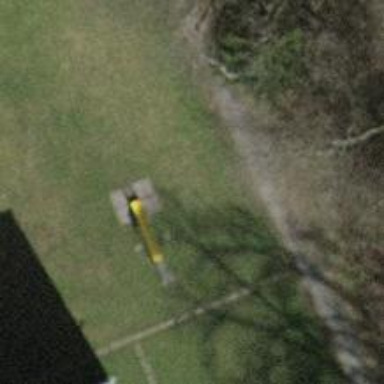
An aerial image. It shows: Playground with slide.